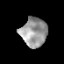
Tissue: prostate
Cell type: Myeloid cells
Senescence score: 0.3238
Nuclear area (px): 746
Mean DAPI intensity: 154.479